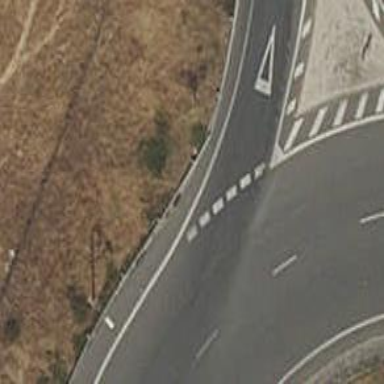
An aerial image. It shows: Road with "give way" sign.